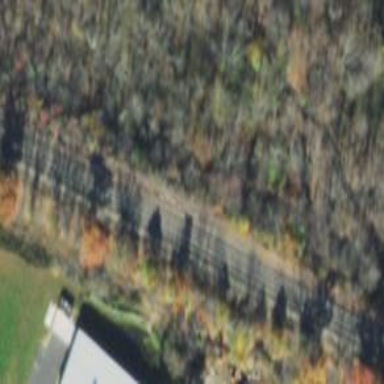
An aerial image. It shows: Railway siding with rails.